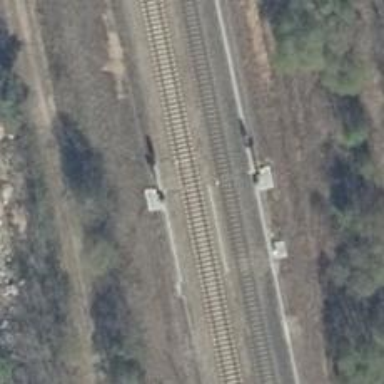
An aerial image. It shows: Railway signal with block marker for train protection.